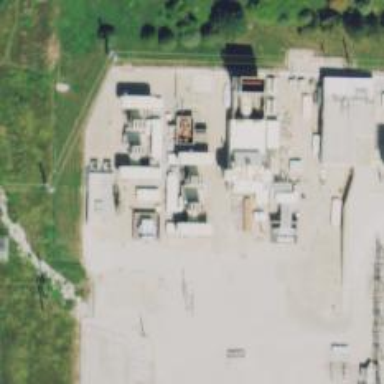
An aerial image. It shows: Gas turbine power generator.